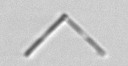
Label: Nanoneis